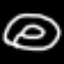
Label: donut